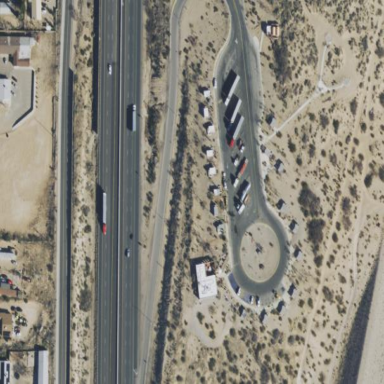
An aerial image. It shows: Rest area on the road with picnic tables.